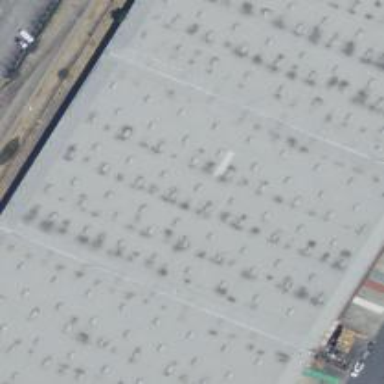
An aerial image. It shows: Warehouse.